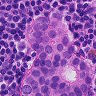
Metastatic tissue present: yes